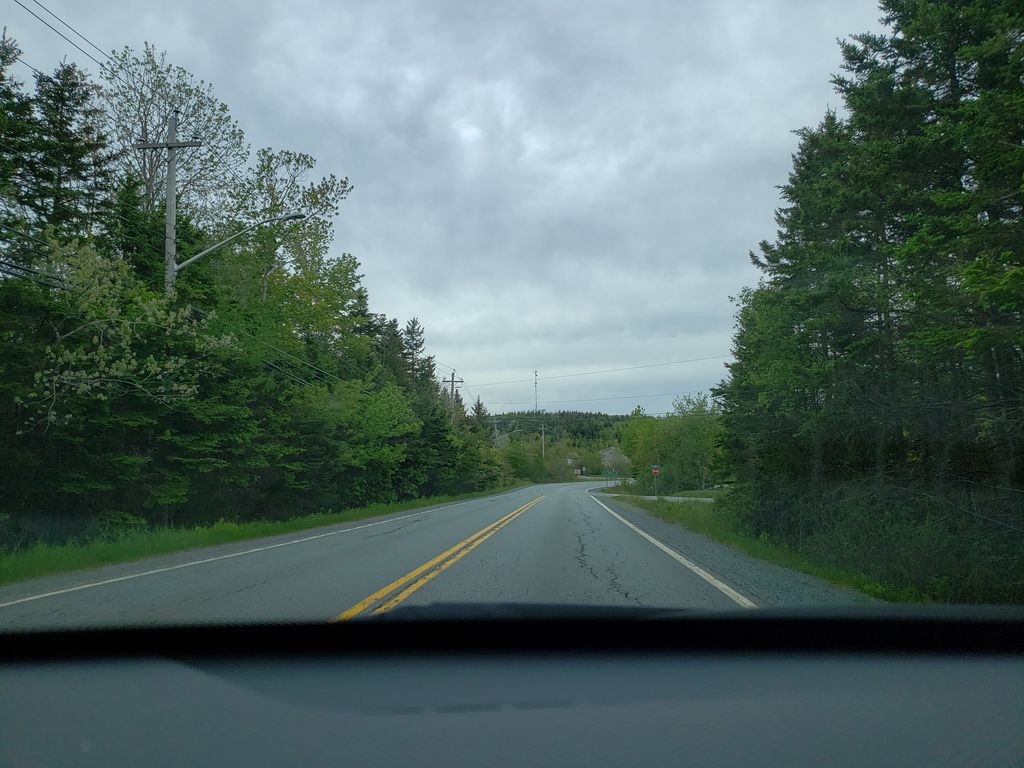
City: halifax